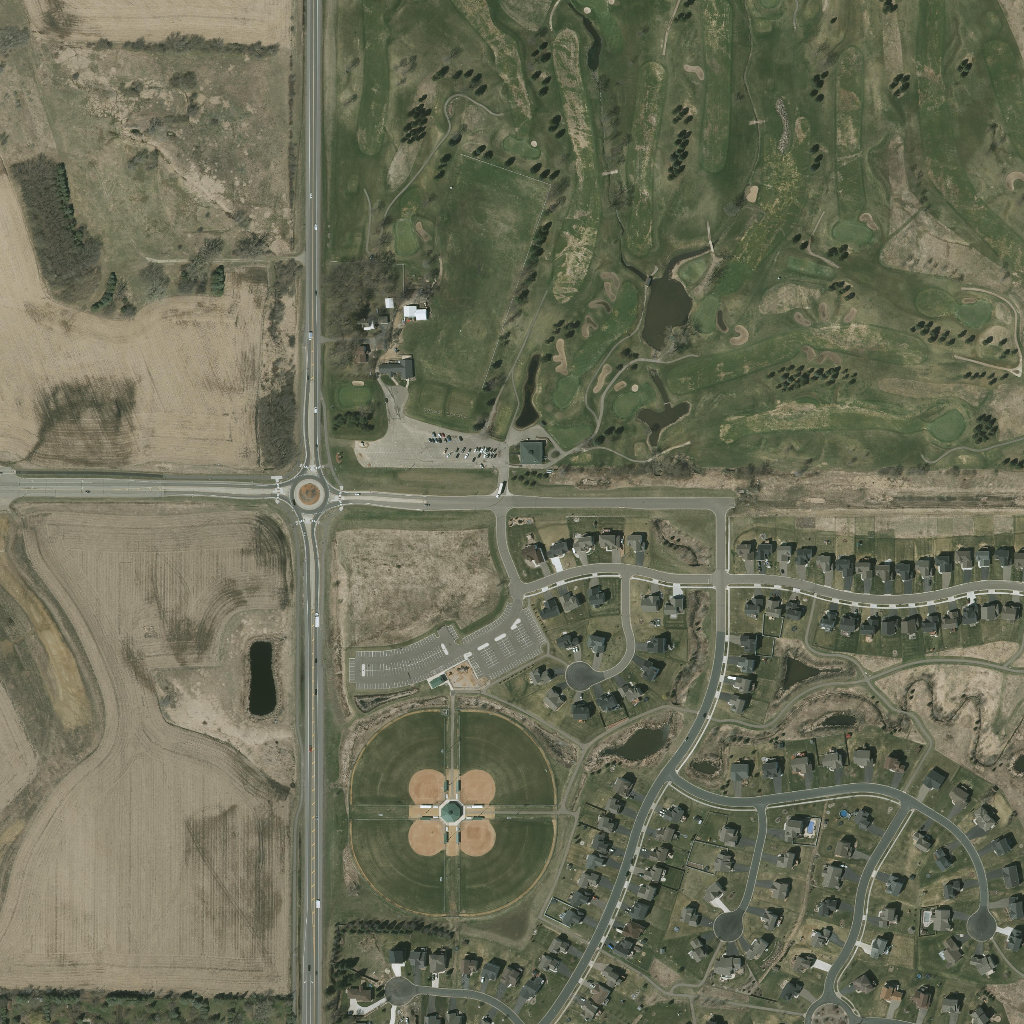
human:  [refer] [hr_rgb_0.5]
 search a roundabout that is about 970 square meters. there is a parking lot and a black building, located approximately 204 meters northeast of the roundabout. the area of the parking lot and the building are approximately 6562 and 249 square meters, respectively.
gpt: <box>[[27, 45, 32, 50, 0]]</box>